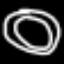
Label: donut